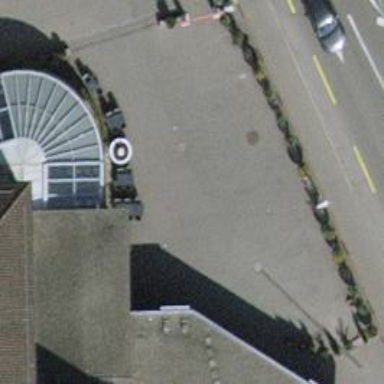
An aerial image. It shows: Outdoor seating area for leisure.